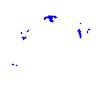
Particle: kaon